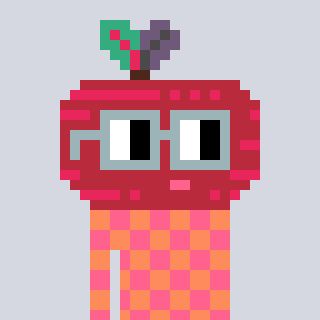
a pixel art character with square dark gray glasses, a beet-shaped head and a peachy-colored body on a cool background